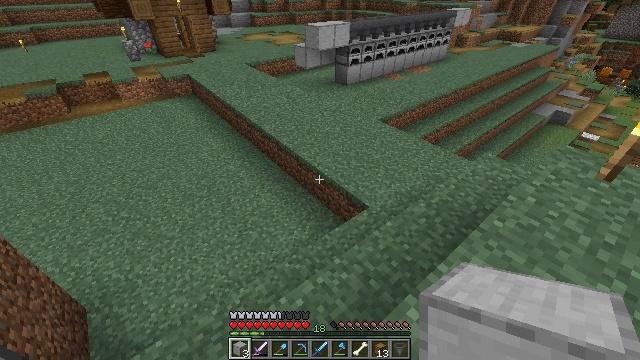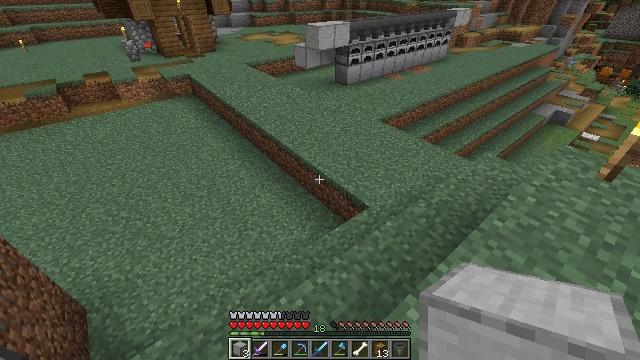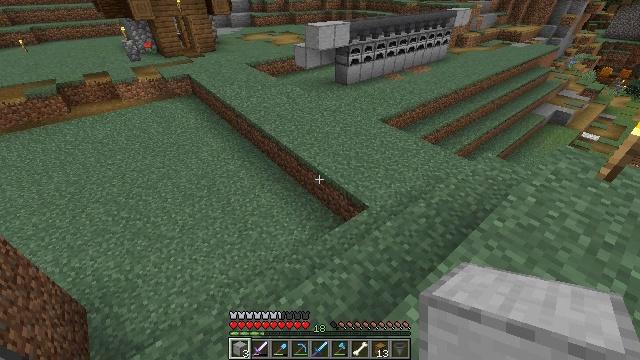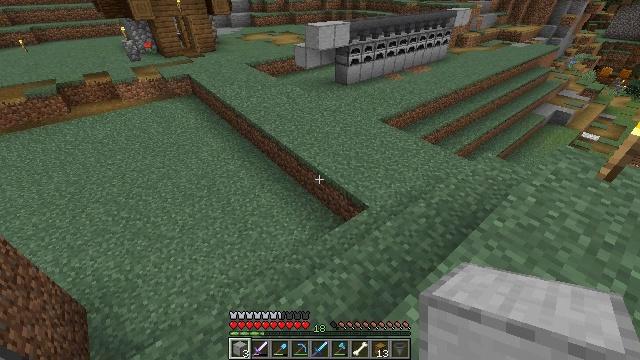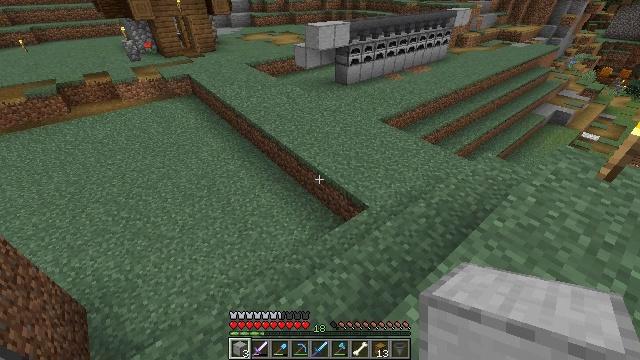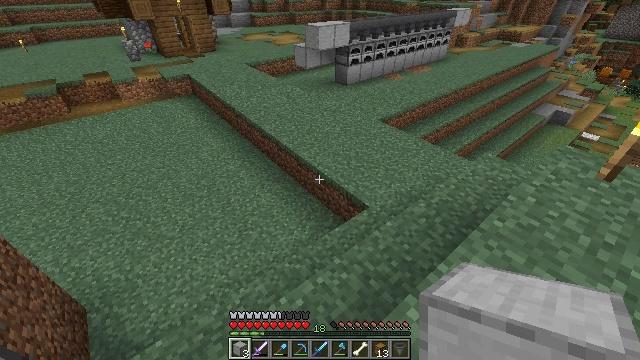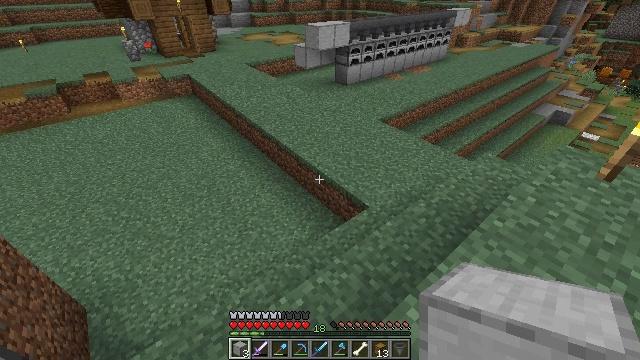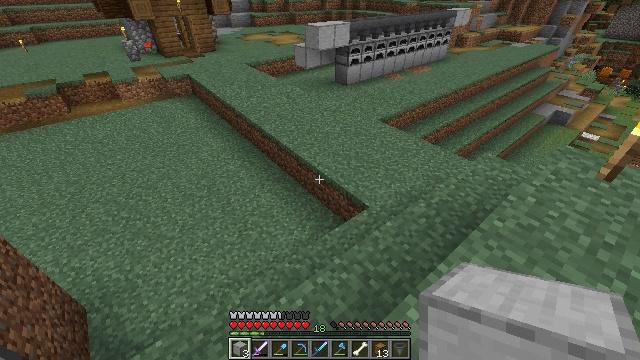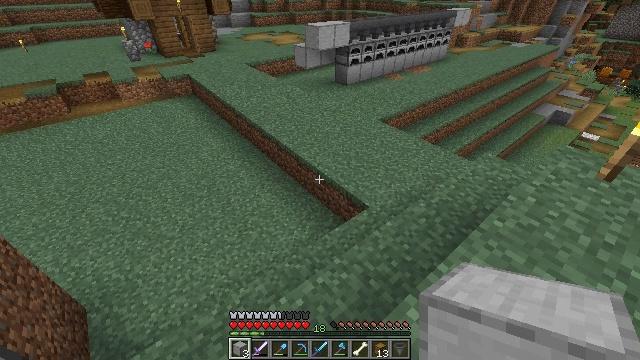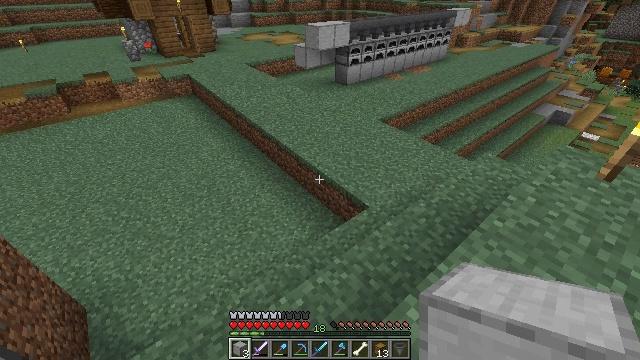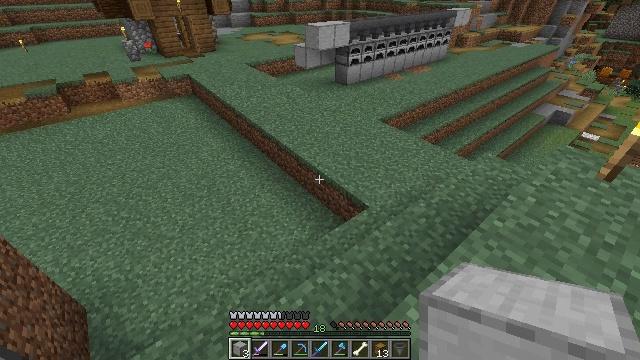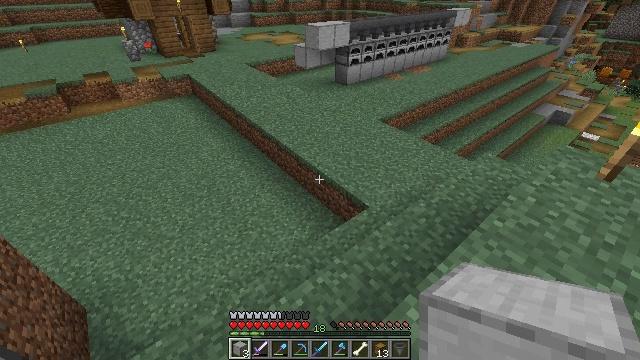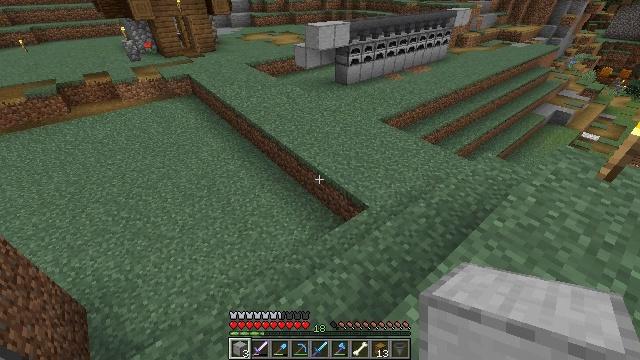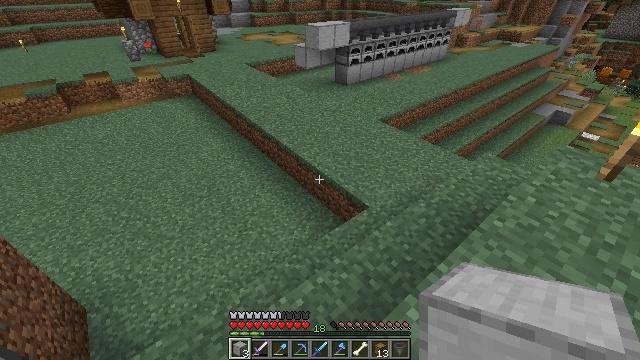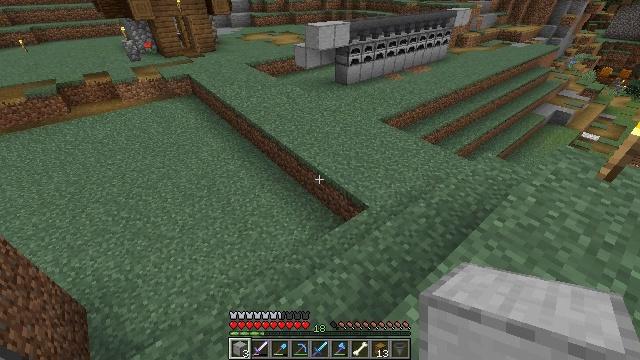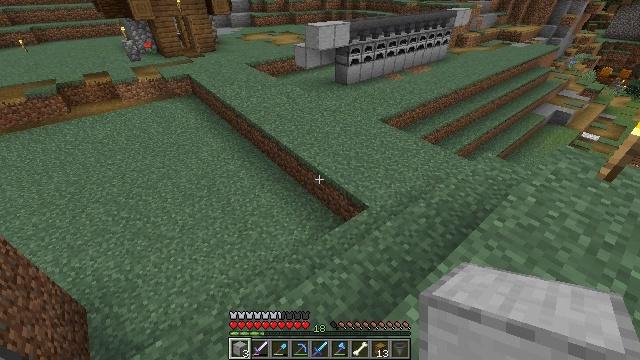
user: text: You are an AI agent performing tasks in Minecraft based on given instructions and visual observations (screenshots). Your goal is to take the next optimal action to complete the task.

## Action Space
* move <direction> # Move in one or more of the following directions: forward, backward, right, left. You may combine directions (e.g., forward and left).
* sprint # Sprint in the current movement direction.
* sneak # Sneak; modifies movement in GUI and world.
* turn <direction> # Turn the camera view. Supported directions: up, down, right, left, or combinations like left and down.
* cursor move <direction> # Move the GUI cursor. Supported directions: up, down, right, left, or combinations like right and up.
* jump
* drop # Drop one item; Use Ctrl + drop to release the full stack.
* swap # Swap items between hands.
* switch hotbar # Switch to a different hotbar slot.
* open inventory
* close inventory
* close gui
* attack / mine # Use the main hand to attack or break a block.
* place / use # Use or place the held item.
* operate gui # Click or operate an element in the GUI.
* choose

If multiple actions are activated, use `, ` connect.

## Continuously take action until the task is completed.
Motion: motion action
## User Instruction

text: Convert stone into smooth stone using the furnace.
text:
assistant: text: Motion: no_op
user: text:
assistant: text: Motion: no_op
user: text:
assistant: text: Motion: no_op
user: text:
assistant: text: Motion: no_op
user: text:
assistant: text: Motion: no_op
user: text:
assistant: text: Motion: no_op
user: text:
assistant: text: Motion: no_op
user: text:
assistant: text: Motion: no_op
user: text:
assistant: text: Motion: no_op
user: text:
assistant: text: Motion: no_op
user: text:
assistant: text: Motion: no_op
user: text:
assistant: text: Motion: no_op
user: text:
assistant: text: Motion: no_op
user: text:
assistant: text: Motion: no_op
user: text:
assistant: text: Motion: no_op
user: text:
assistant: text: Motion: no_op
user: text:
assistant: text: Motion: no_op
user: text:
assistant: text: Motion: no_op
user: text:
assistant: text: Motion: no_op
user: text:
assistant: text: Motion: no_op
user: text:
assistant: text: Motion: no_op
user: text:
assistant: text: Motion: no_op
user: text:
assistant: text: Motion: no_op
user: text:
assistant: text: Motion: no_op
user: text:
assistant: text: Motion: no_op
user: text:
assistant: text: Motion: no_op
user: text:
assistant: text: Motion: no_op
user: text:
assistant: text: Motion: no_op
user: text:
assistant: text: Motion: no_op
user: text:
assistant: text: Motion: no_op